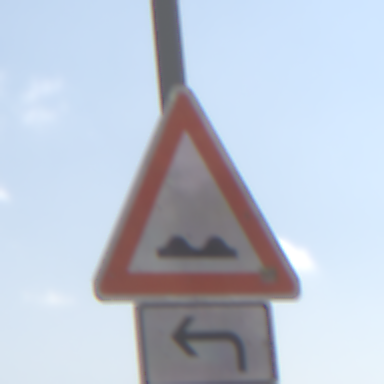
Verkehrszeichen: UnebeneFahrbahn
Zusatzzeichen unten: RichtungsangabeDurchPfeile2
Umgebung: Outdoor, Nature
Tageszeit: Midday
Wetter: PartlyCloudy
Licht: Natural
Jahreszeit: NotSpecified
Kontrast: HighContrast